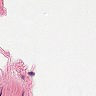
Metastatic tissue present: no